Question: hello I'm trying to retrieve the user's first name to show it in the main page after login (I'll assign it to UILabel).
My database:

This is the code I'm trying :
'''
let id = Auth.auth().currentUser!.uid
func getName(Completion: @escaping((String) -> ())) {
let DocRefernce:DocumentReference!
DocRefernce = db.collection("users").document(id)
DocRefernce.getDocument { (docSnapshot, error) in
if error != nil {
print(error!)
} else {
guard let snapshot = docSnapshot, snapshot.exists else { return }
guard let data = snapshot.data() else { return }
let firstname = data["FirstName"] as? String ?? "No name"
Completion(firstname)
}
}
}
'''
and I'm calling the method in 'override func viewDidLoad()'
'''
getName{ [self] (name) in
fullName.text = name
}
'''
I'm using swift with cloud firestore and I'm new to it I appreciate any help
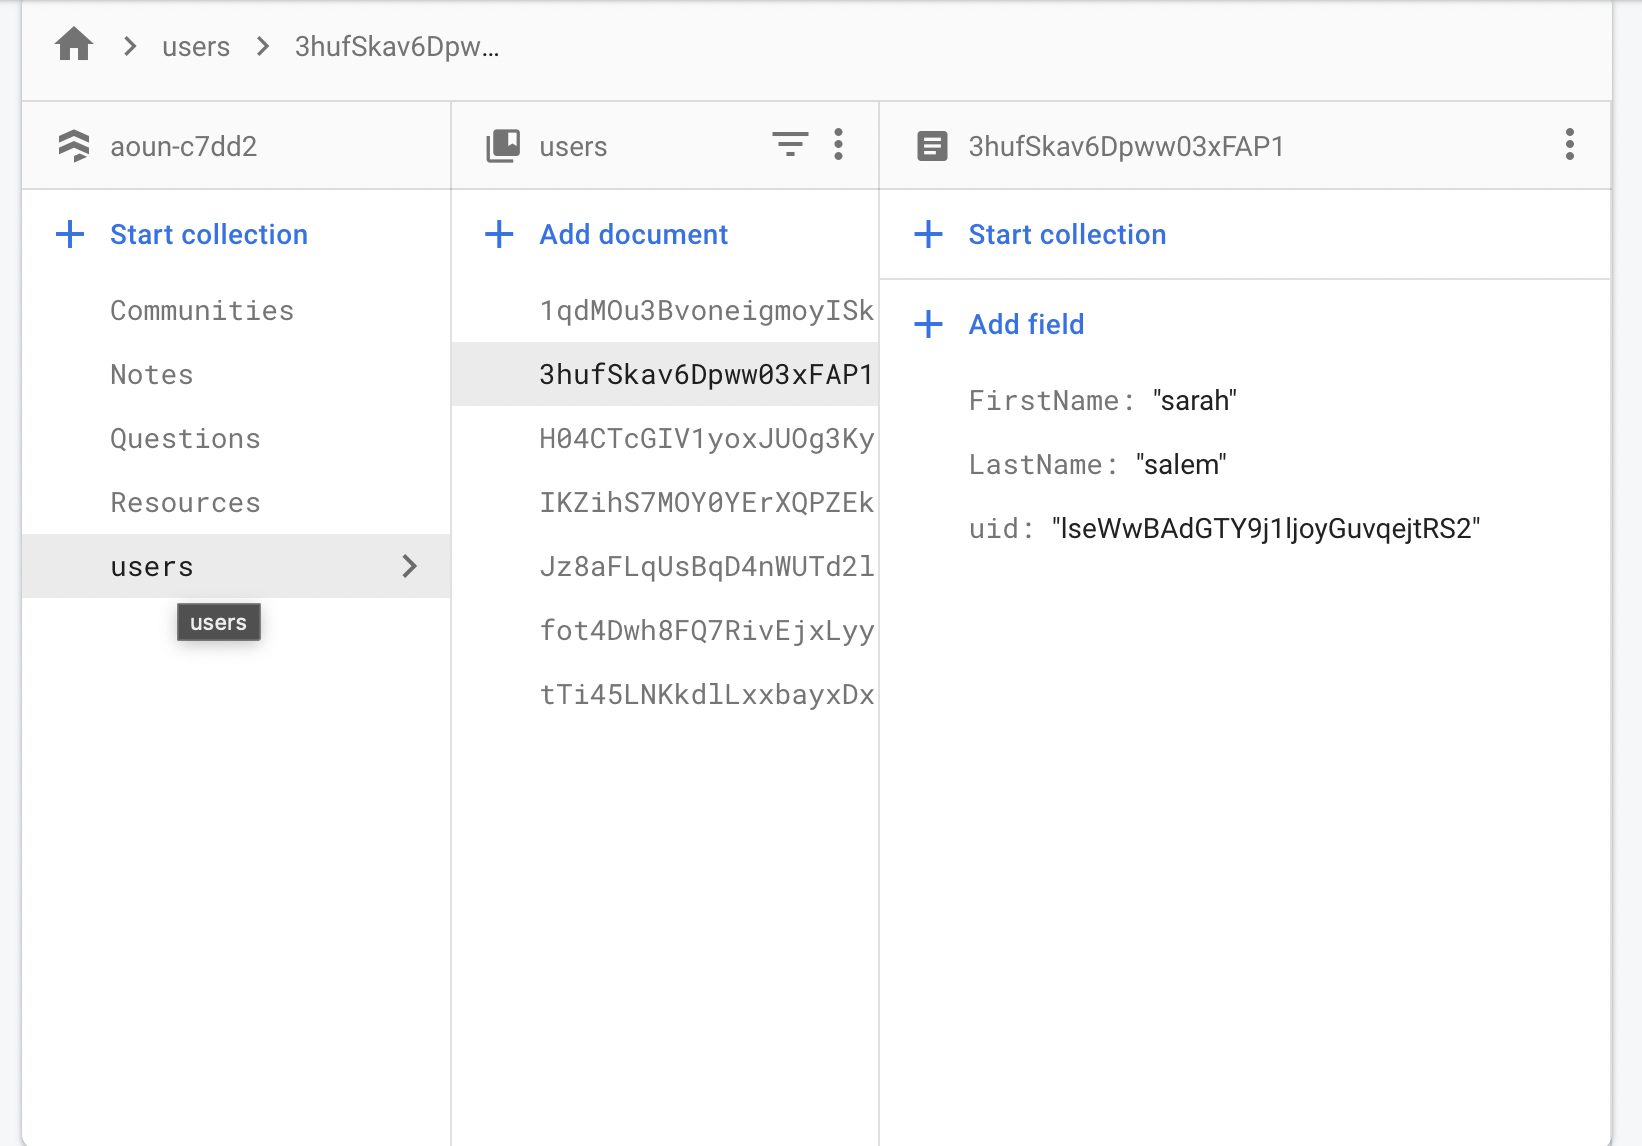
Answer: Your code to determine what document to load is:
'''
db.collection("users").document(id)
'''
But when we look at your database, the 'uid' field in the selected document has a different value than the document ID. So it looks like you didn't store the document under the user's UID, which explains why this code won't load the user's document.
---
To find the document for the current UID, you will need to <URL> on the 'uid' field.
'''
let query = db.collection("users").whereField("uid", isEqualTo: id)
'''
When you <URL> you get a query snapshot with possible multiple documents, since there may be multiple documents with a matching 'uid' field.
---
While the above works with your current data structure, I recommend changing your data structure. If each user can only have a single document in the 'users' collection, it is idiomatic to use the UID as the document ID, instead of letting Firestore generate a document ID.
So instead of calling 'addDocument()' to add the user document, use 'document(uid).setData(...)' as also shown in the documentation on <URL>.